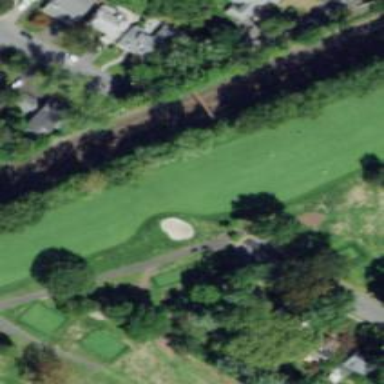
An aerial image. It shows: Pathway for golfing.